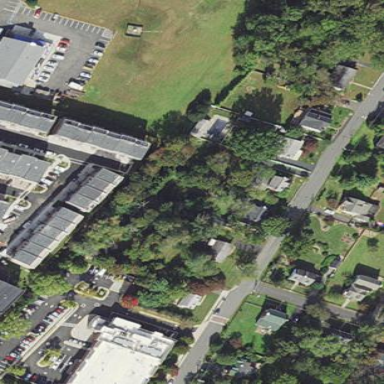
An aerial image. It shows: Residential area consisting of single-family homes.